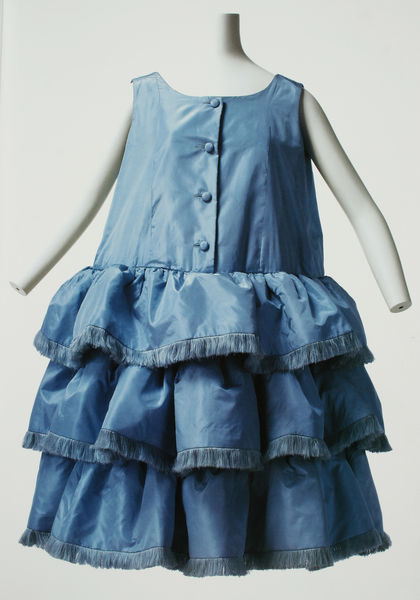
Titel: Cocktailkleid
Künstler: Cristobal Balenciaga
Standort: Kyoto (Japan)
Institution: Kyoto Costume Institute
Schlagwörter: blau, mädchen, kleid, mode, rock, falten, kind, rüsche, rüschen, knöpfe, foto, puppe, volants, ärmellos, kinderkleid, anprobepuppe, mädchenkleid